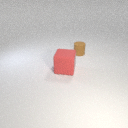
small brown rubber cylinder behind large red rubber cube